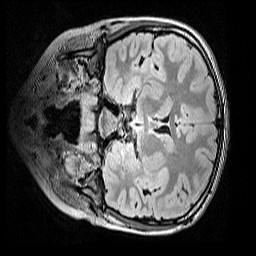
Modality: FLAIR
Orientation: coronal
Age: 10
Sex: female
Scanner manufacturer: siemens
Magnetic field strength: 3 T
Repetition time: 5 s
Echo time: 0.388 s